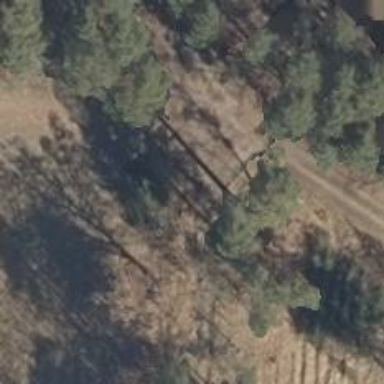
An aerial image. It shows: Dirt track road with grade 3 tracktype.